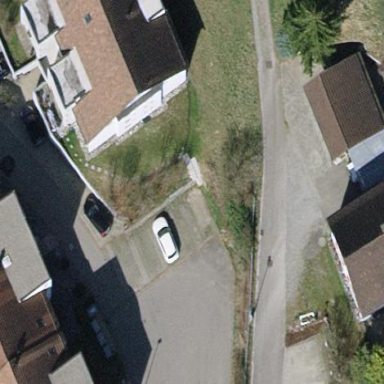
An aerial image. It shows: Parking area with grass paver surface.